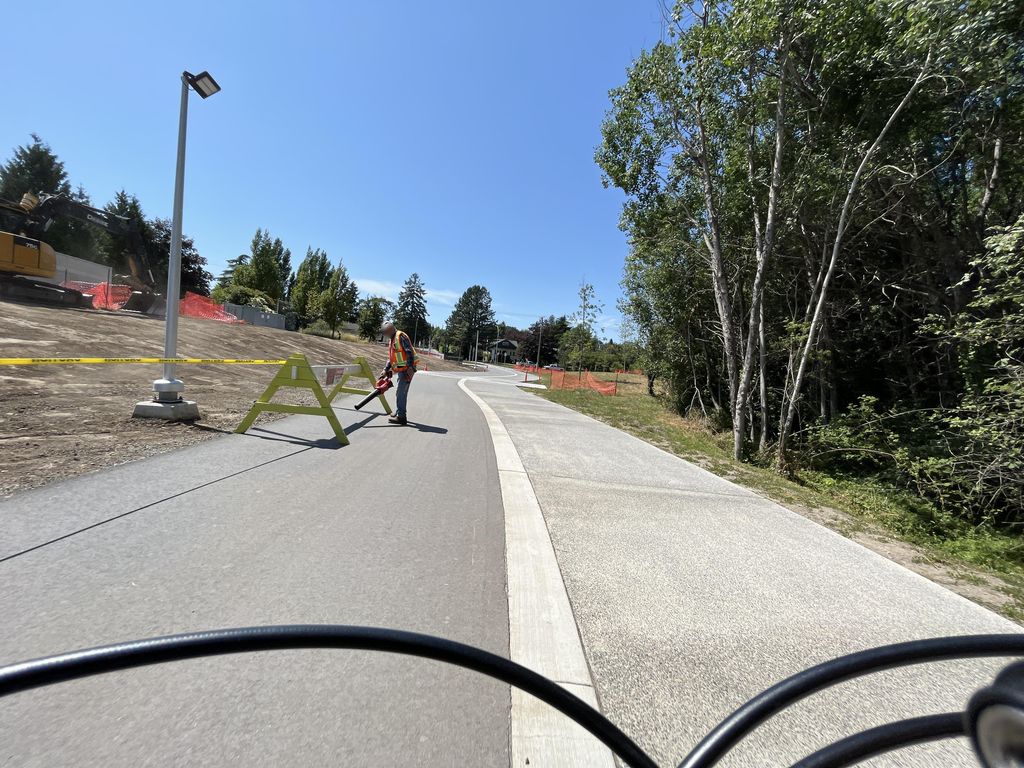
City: victoria